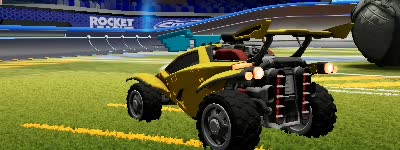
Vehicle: octane